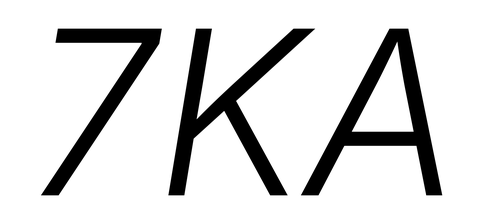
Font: Inter-Italic_Light_Italic